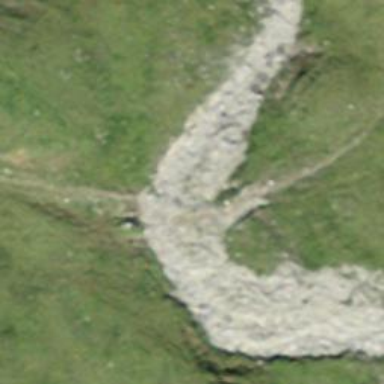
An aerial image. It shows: Path with ford.